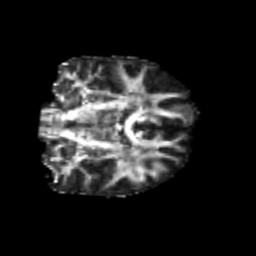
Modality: FA
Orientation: coronal
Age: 20
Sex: male
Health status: healthy
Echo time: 0.074 s